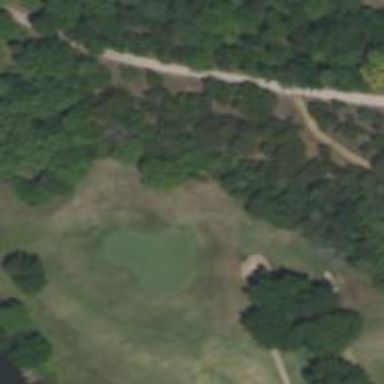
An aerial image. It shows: Golf hole.